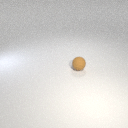
small brown rubber sphere